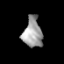
Tissue: prostate
Cell type: B cells
Senescence score: 0.7011
Nuclear area (px): 551
Mean DAPI intensity: 159.575